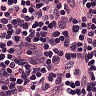
Metastatic tissue present: no